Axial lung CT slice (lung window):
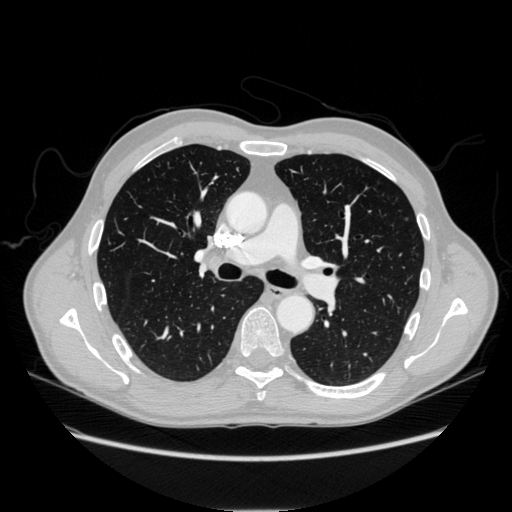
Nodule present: yes
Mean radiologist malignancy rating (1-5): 2.5